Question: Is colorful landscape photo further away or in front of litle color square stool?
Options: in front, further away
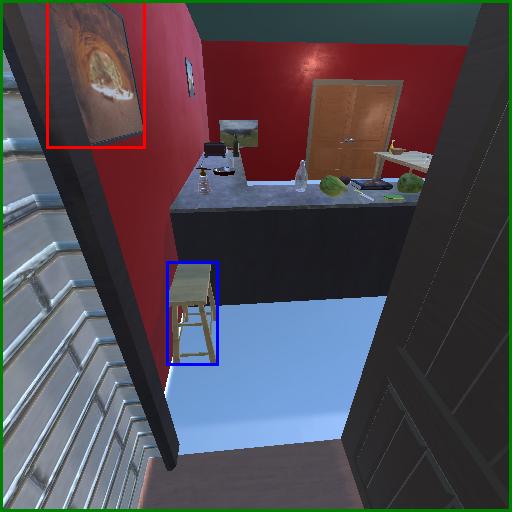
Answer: in front